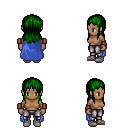
a pixel art fantasy rpg character, female body template, human, dark skin, blue cape, metal pants, green unkempt hairstyle, leather bracers, white slippers, four views (front, back, left, right), 2x2 character sprite sheet, small pixel art, hard edges, no anti-aliasing